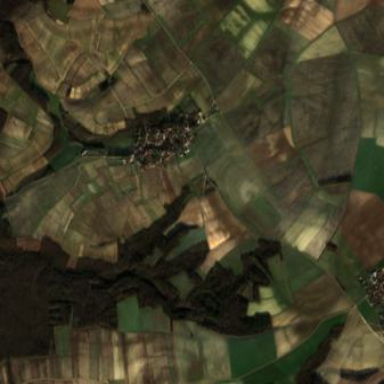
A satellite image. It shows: Beautiful vineyard in the countryside.